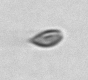
Label: Cryptophyta